Question: Got the following example

I'm trying to know if any part of string in the column 'nomvar' in table tata does exist in col1 in table toto and if yes, give me the definition using col2.
For I2010,RT,IS-IPI,F_CC11_X_CCXBA, I would have in the column 'intitule' "yes,toto,tata,well"
I thought about using a 'proc sql' with an insert and a select but I have two tables and I would need to do a join.
In the same time, I thought to have everything in one table but I'm unsure if it is a good idea.
Any suggestions are welcomed as I'm deeply stuck.
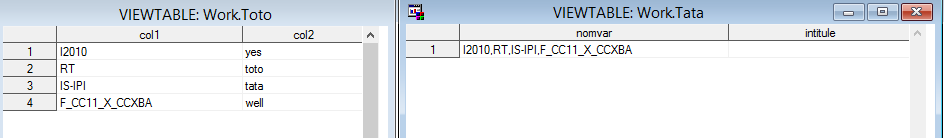
Answer: Assuming your data is all structured like this (you're looking at the different strings in between '.' characters) I would think the easiest way is to normalize 'TATA' (splitting by '.') and then doing a straight join, then (if you need to) transposing back. (It might be better to leave it vertical - very likely you would find this more useful structure for analysis.)
'''
data tata_v;
set tata;
call scan(nomvar,1,position,length,'.');
do _i = 1 by 1 while position le 0);
nomvar_out = substr(nomvar,position,length);
output;
call scan(nomvar,_i+1,position,length,'.');
end;
run;
'''
Now you can join on 'nomvar_out' and then (if needed) recombine things.